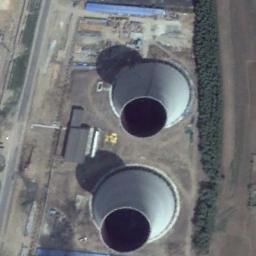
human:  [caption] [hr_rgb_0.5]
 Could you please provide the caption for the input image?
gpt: A building is next to the thermal power station .

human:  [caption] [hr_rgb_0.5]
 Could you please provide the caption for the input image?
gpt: Behind a row of houses, there are three thermal power stations that are blowing smoke .

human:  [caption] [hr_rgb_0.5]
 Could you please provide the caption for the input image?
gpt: The thermal power station is on the bare land next to some trees .

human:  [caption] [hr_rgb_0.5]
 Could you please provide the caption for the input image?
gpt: There is a cooling tower in a thermal power station .

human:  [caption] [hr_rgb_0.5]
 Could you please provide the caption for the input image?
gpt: There are two chimneys on the thermal power station .